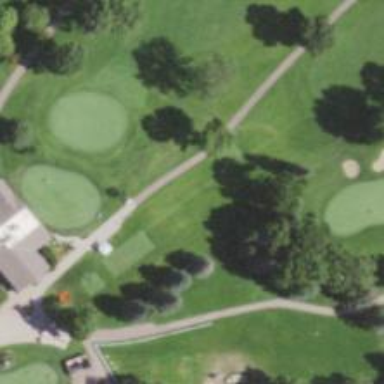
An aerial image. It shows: Path for both road and golf.